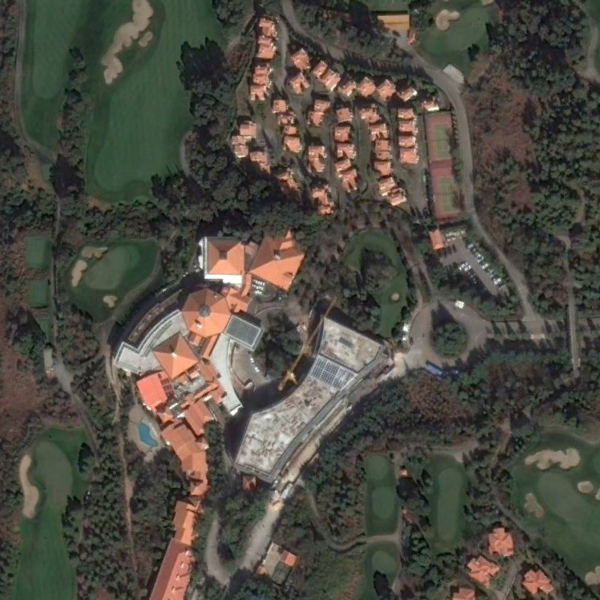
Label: Resort